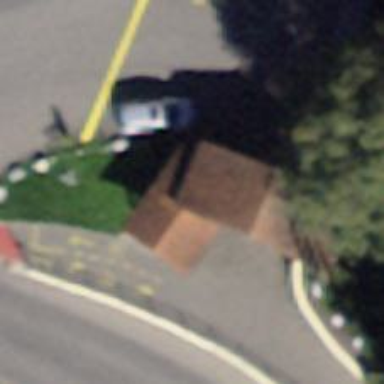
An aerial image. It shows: Historic vehicle.